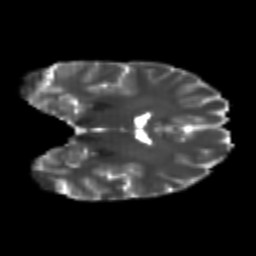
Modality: T2w
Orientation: coronal
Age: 23
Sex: male
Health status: healthy
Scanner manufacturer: philips
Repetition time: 7.385 s
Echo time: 0.08599 s